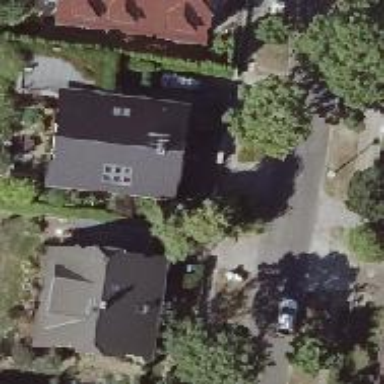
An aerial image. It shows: Driveway.